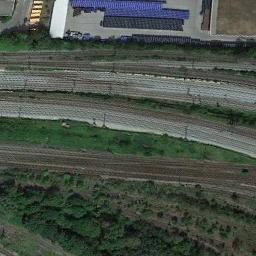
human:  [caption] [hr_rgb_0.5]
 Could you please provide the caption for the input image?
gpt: These railways have a factory on one side of the railways and some trees are between the railways .

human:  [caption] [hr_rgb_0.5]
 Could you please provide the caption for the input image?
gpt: There are many trees around the railway .

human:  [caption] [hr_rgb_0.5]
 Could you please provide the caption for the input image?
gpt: The railway is next to some trees and grass .

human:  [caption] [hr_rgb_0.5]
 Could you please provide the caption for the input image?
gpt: There is a row of blue buildings on one side of the railway .

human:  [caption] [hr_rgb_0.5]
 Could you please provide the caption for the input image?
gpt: There are some green trees and lawns beside the railway .